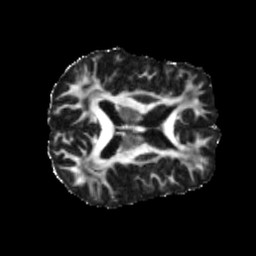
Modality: FA
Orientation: axial
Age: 54
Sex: male
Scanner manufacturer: siemens
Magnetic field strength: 3 T
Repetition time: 3.23 s
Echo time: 0.0892 s